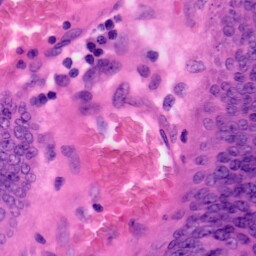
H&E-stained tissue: Colon